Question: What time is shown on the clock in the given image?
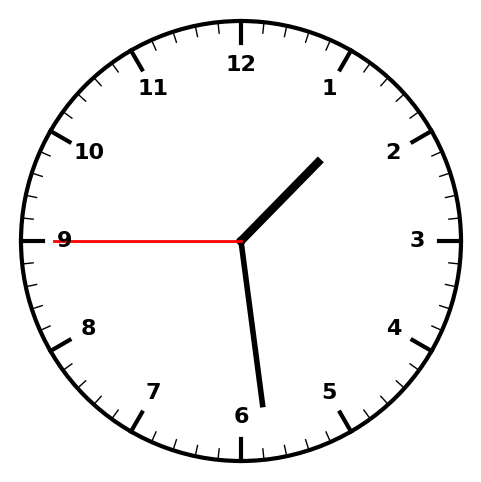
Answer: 01:28:45